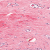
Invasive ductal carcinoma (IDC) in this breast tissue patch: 0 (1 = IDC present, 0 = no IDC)